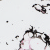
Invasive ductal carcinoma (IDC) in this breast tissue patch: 0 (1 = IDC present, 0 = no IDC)